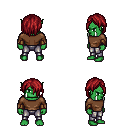
a pixel art fantasy rpg character, male body template, orc, green skin, brown long-sleeve shirt, metal pants, brunette bangs hairstyle, cloth bracers, four views (front, back, left, right), 2x2 character sprite sheet, small pixel art, hard edges, no anti-aliasing